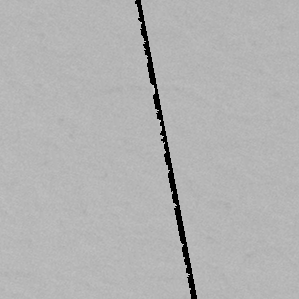
Label: frost